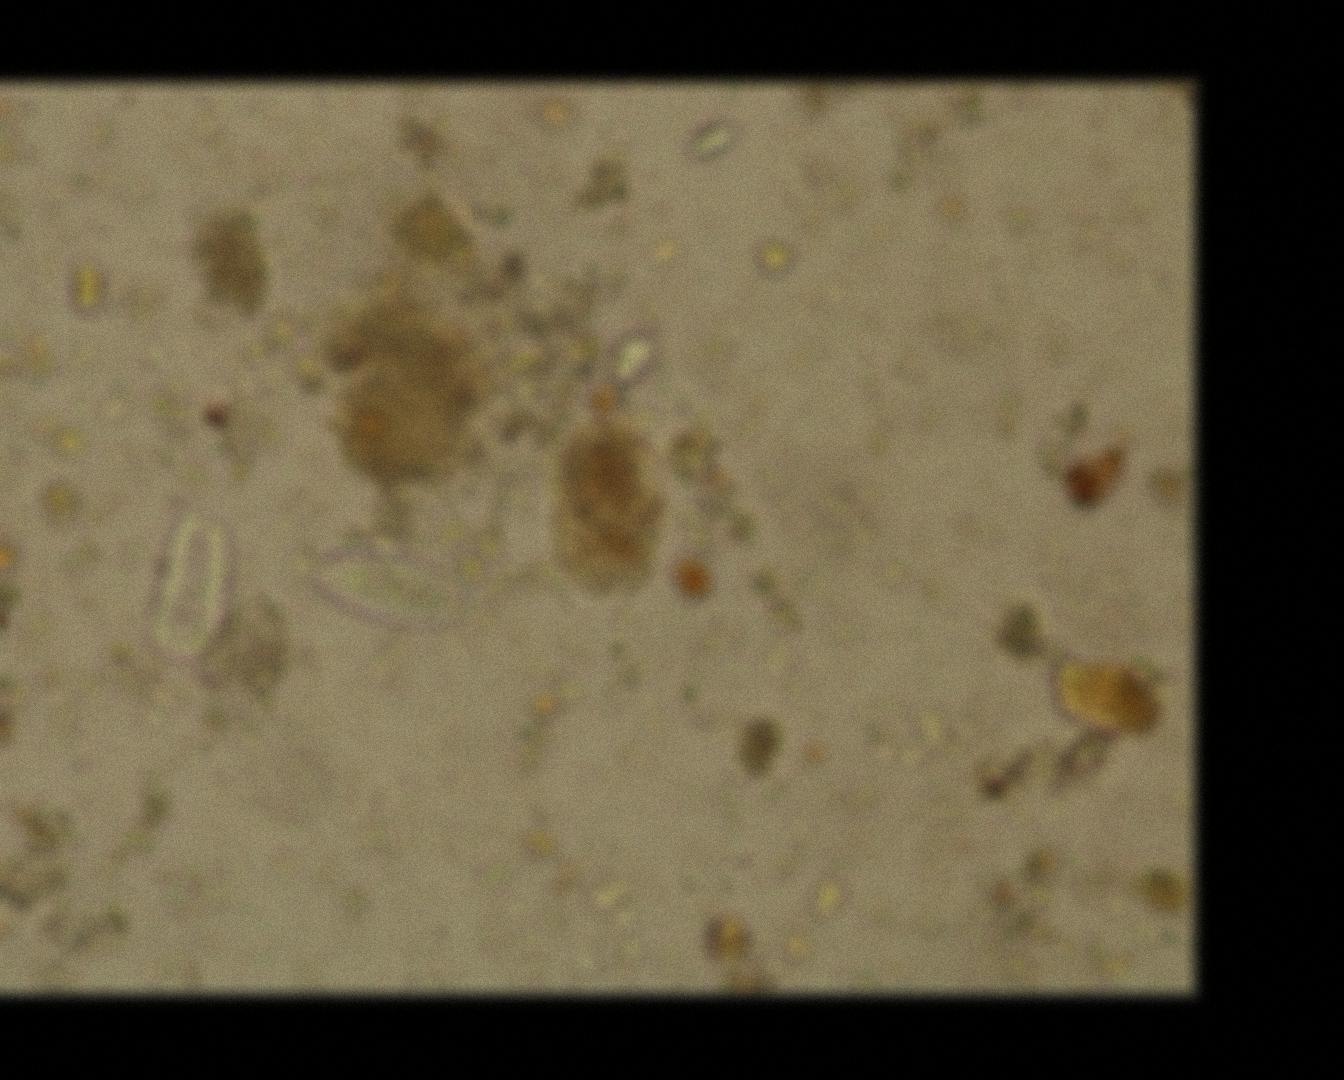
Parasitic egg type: Enterobius vermicularis